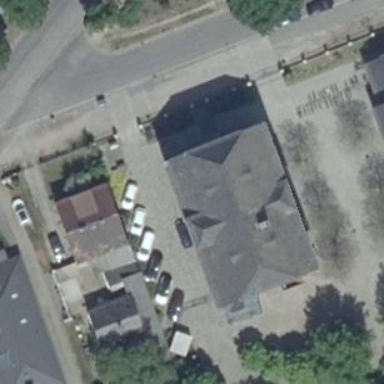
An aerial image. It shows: School building with half-hipped roof.